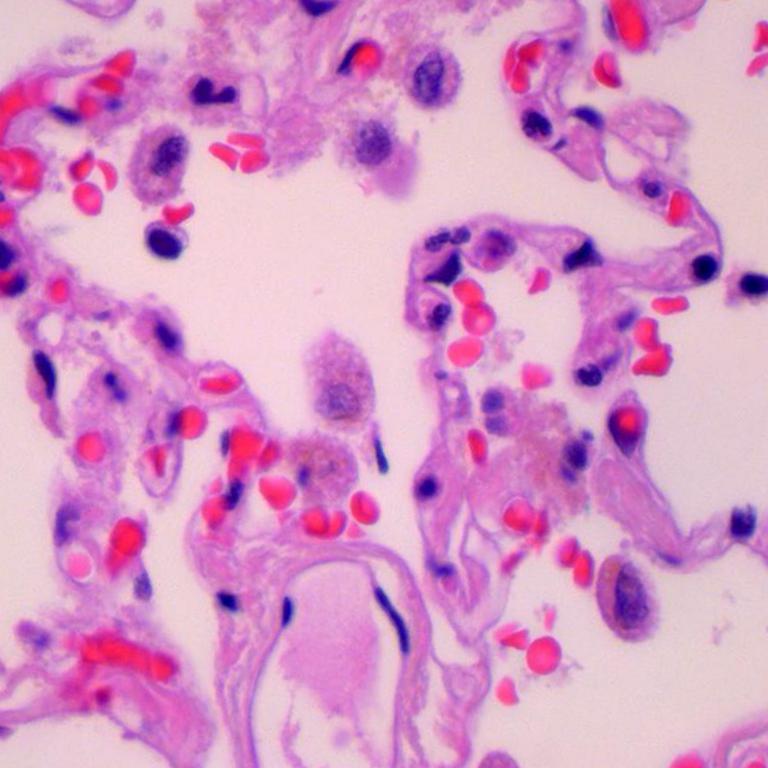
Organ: lung
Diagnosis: benign